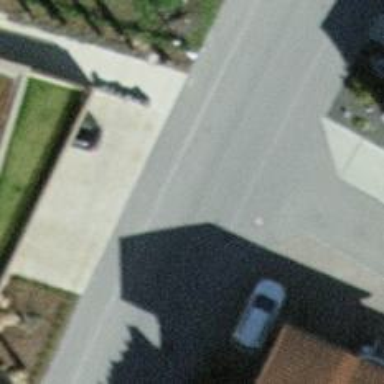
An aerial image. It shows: Residential road with asphalt surface.